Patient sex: F
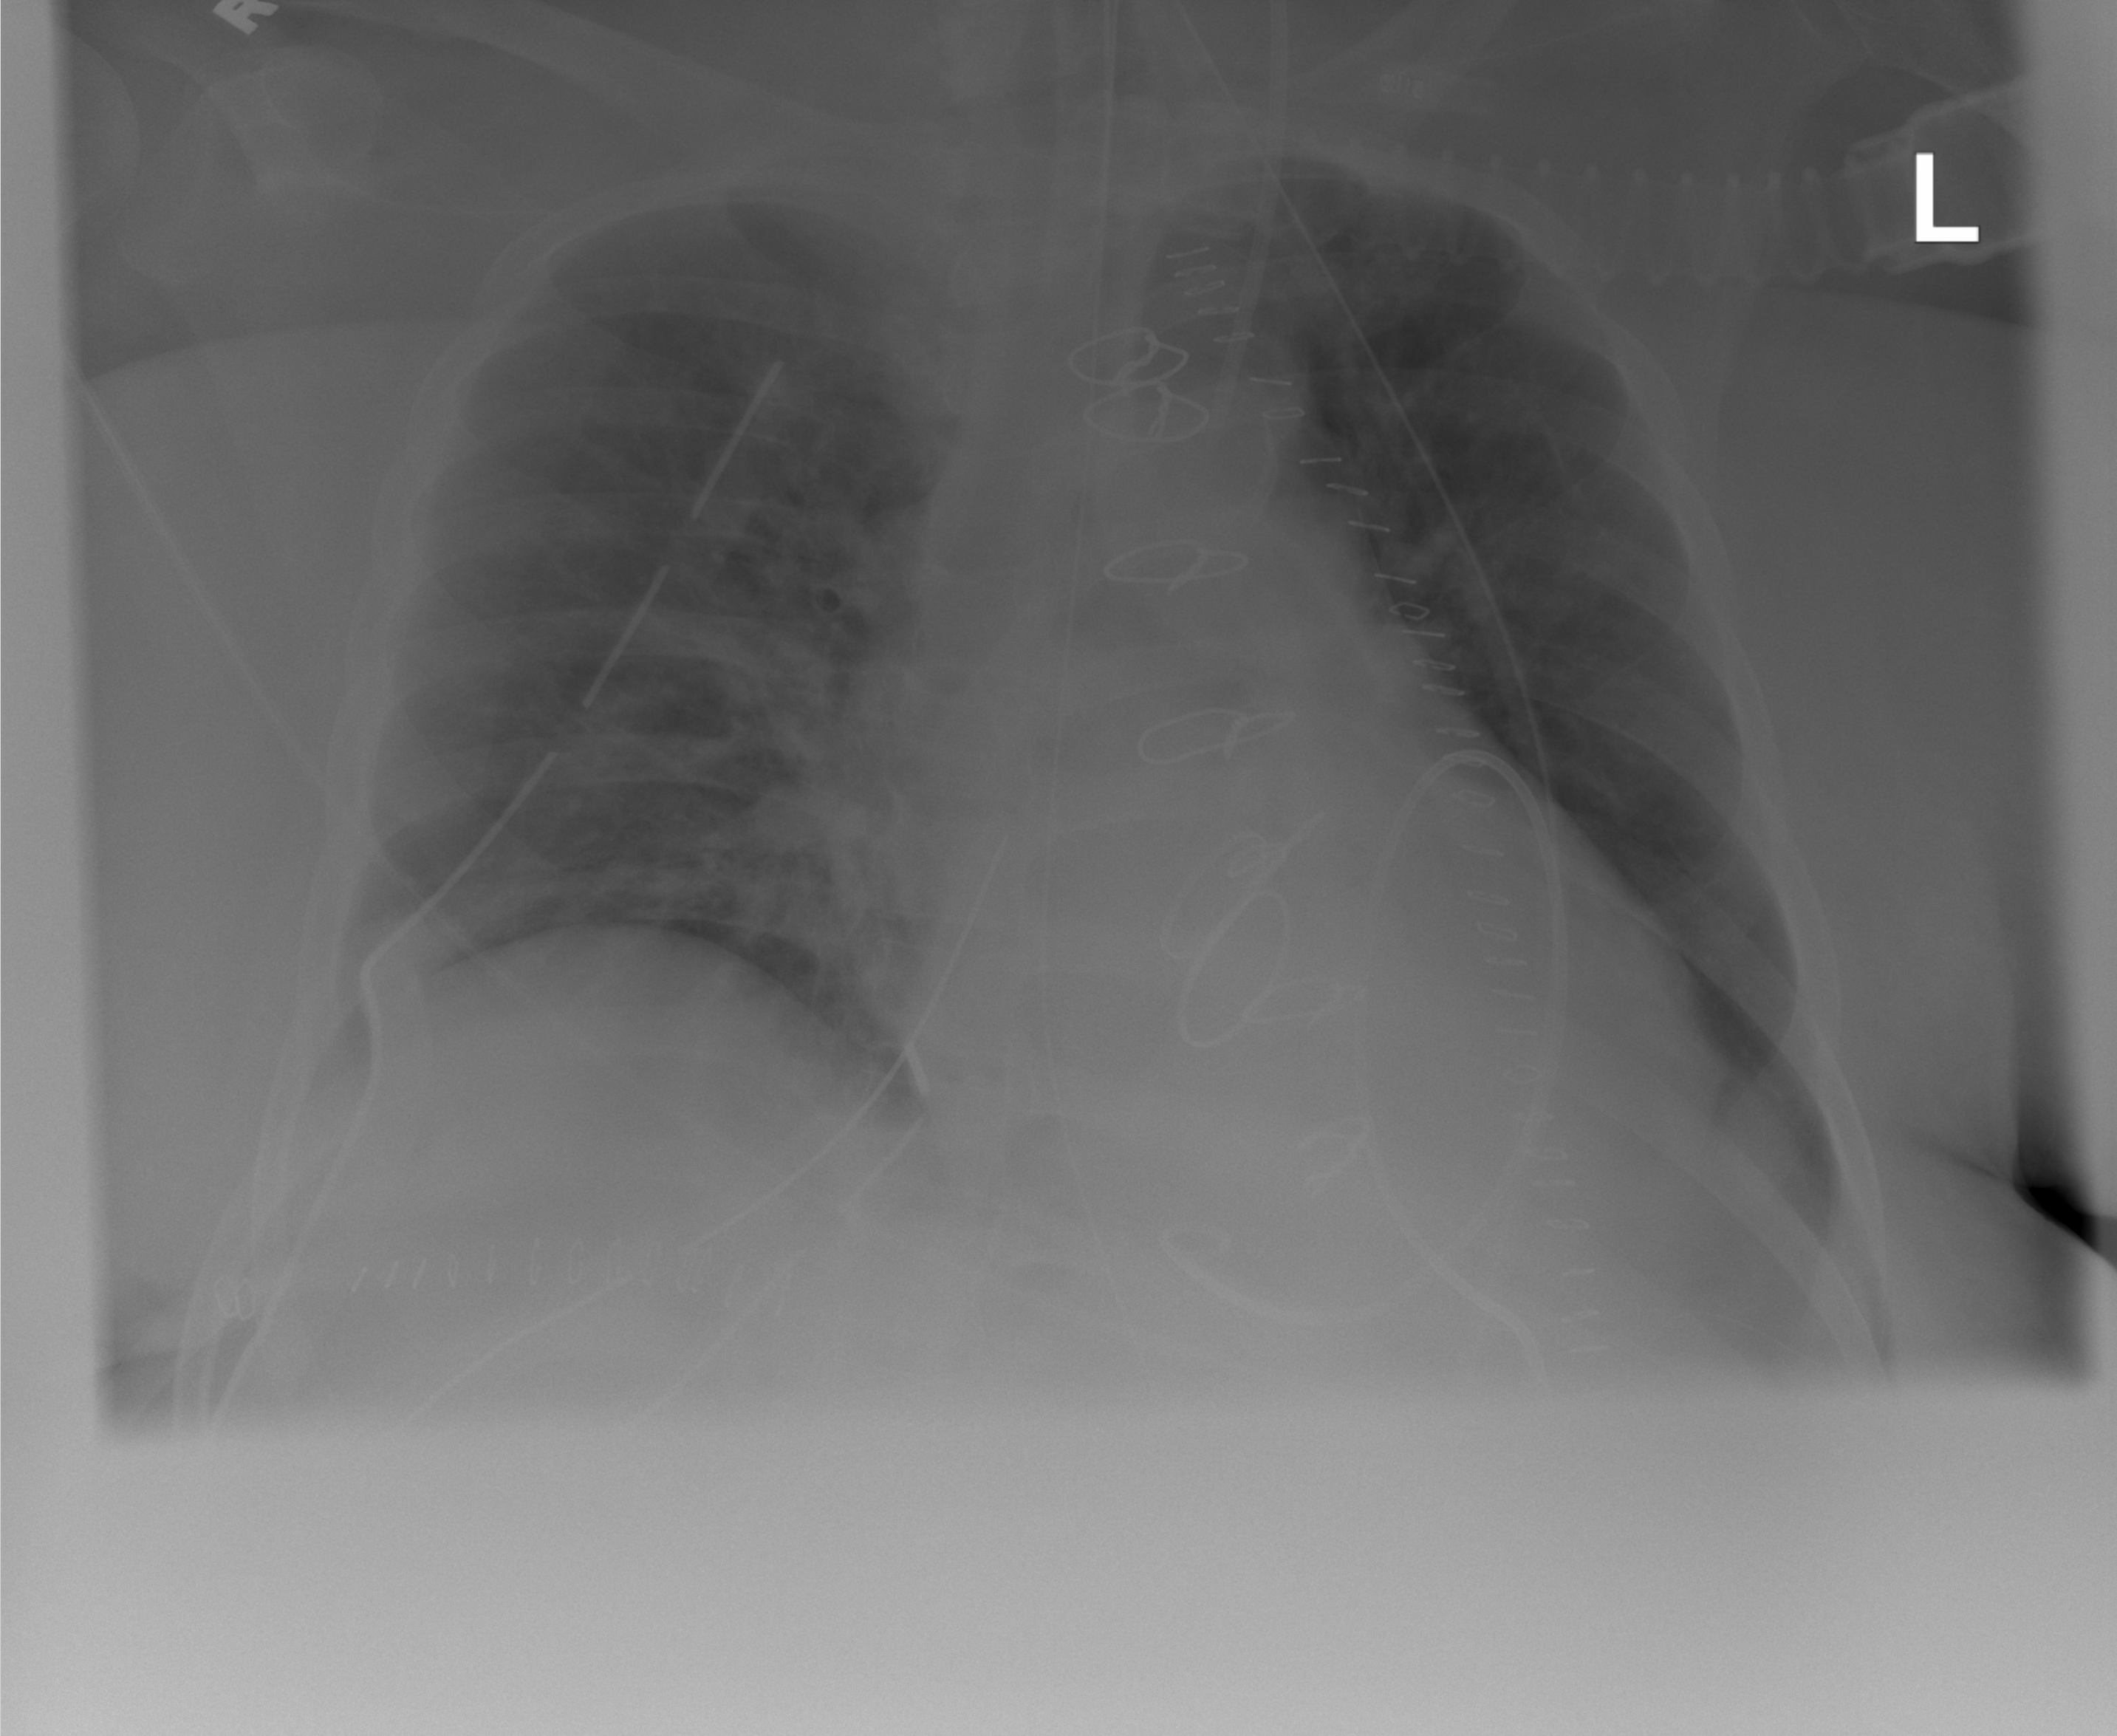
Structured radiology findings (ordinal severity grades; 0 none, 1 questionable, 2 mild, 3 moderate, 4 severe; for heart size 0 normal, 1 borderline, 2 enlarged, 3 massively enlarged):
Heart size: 0
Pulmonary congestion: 1
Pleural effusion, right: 0
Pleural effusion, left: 0
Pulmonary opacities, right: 1
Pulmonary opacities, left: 0
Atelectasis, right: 0
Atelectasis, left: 0